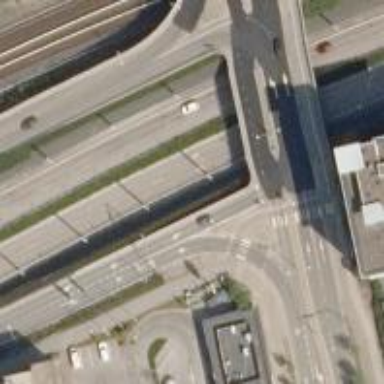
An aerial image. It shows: Primary link highway with asphalt surface.